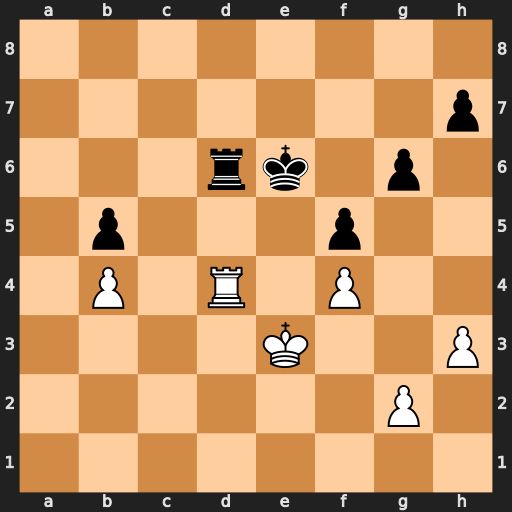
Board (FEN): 8/7p/3rk1p1/1p3p2/1P1R1P2/4K2P/6P1/8
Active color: w
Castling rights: -
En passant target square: -
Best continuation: Rxd6+ Kxd6 Kd4